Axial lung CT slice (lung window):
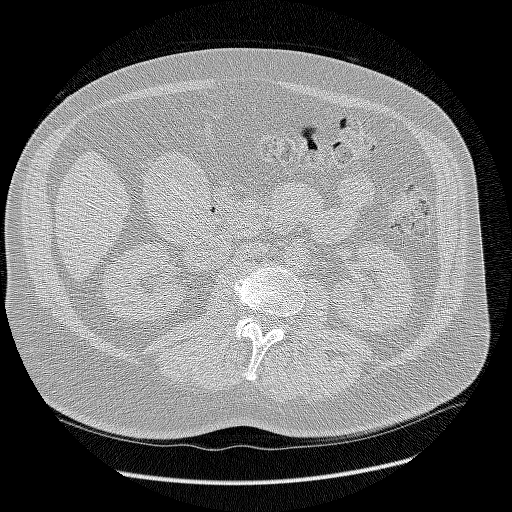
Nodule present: no